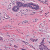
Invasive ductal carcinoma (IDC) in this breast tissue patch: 1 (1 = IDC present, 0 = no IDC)